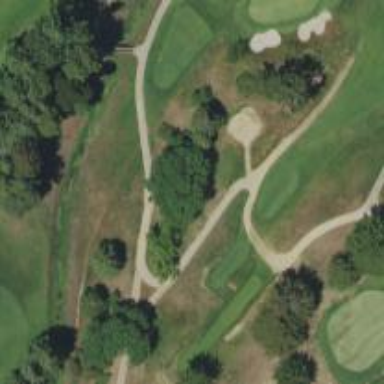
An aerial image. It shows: Path designated for golf carts.